Question: I've installed Eclipse and tried to do the "Hello World" program a couple of times and for some reason it never seems to work, could anyone help me out with this because I'm quite lost seeing as I've never used Eclipse before, heres a screenshot of my UI and what I get as an error:
Also I may have forgotten something very basic knowing me, seeing as it's been months since I last programmed, feel free to mention it nonetheless.
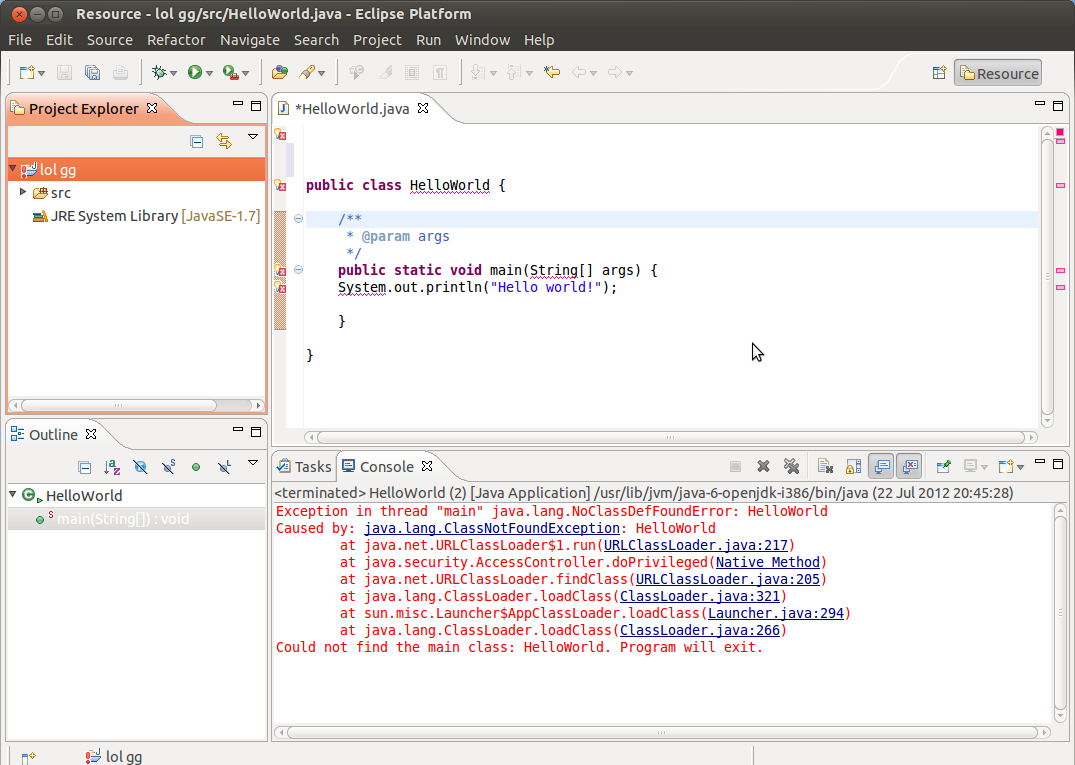
Answer: You are trying to run a program full of compiler errors, so no wonder it doesn't work. In your case it's the JRE configuration--you need to bind your installed JRE to the Eclipse's JRE setup. You can type Ctrl-3, jre, enter and you'll be able to go directly to the proper preference page.